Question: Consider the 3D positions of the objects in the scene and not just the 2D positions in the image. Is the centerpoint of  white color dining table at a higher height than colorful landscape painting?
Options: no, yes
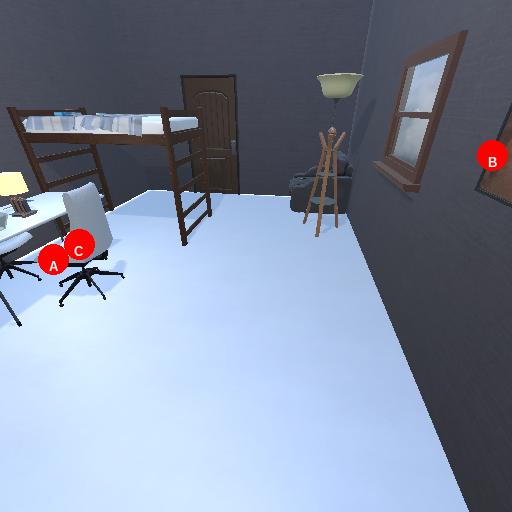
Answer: no